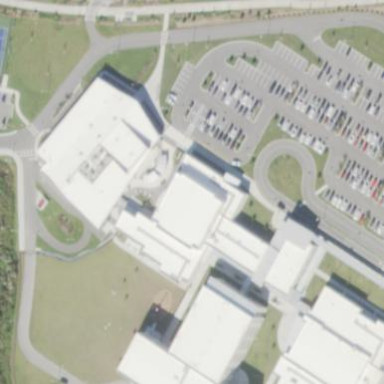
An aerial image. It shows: School building.